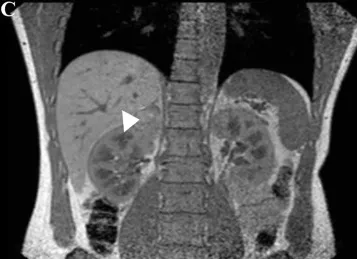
MRI scan Coronal in-phase.
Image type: radiology (mri)